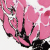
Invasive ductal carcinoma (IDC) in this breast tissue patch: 0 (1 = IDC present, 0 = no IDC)